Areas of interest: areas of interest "School"
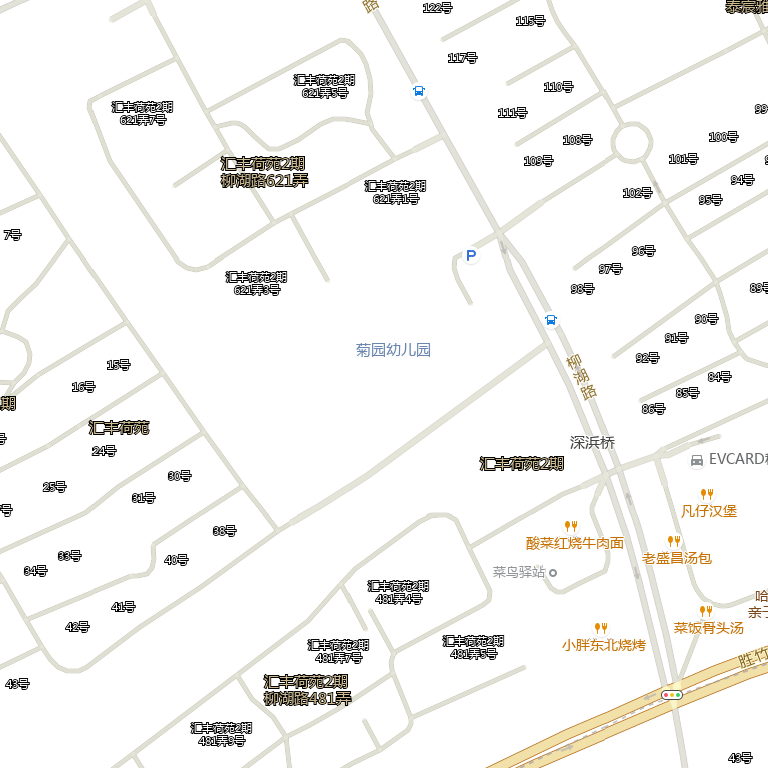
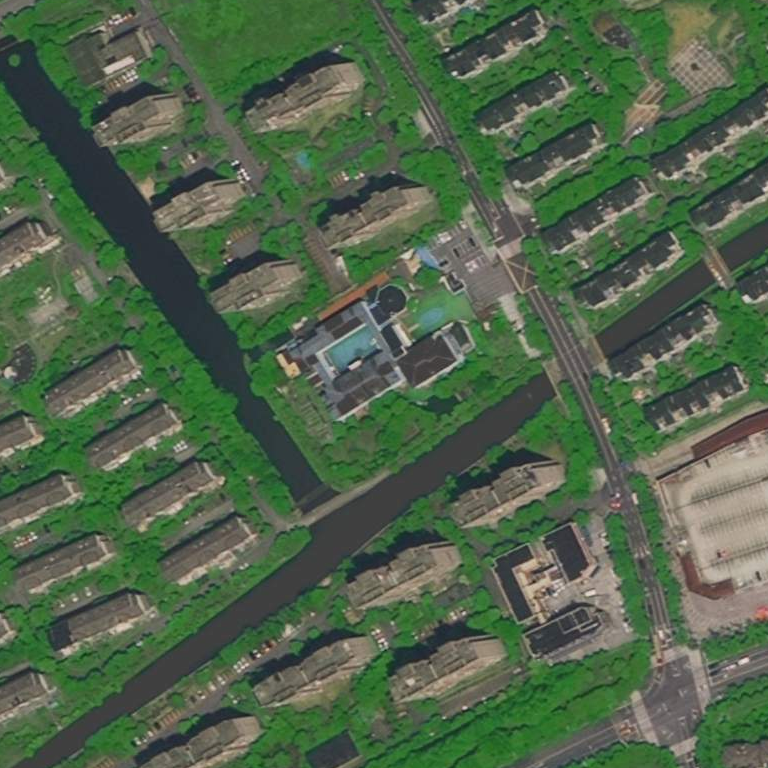